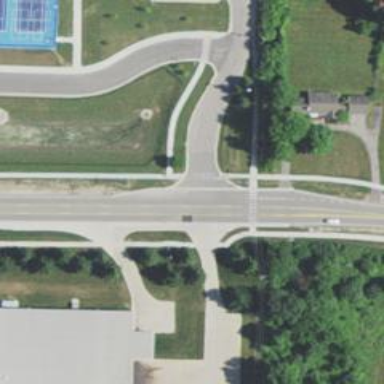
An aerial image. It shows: Pedestrian crossing with zebra markings on footway.